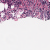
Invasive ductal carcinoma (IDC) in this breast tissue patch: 0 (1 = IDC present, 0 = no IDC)